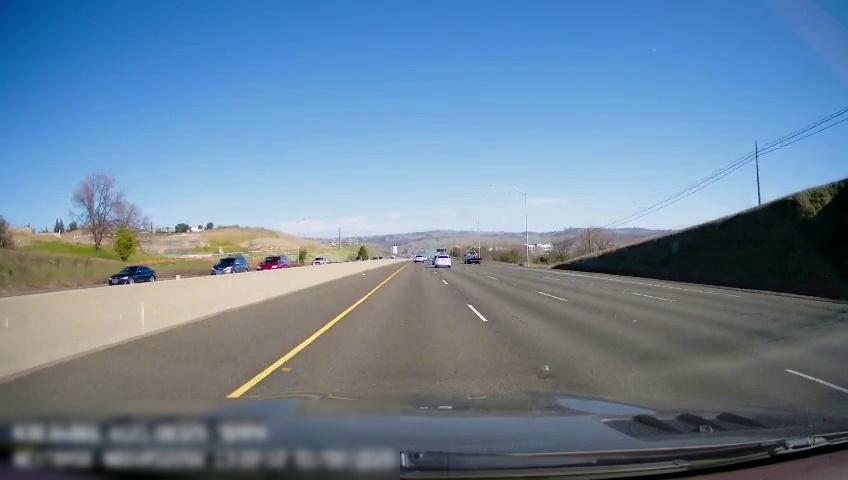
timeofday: Day
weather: Sunny
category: Drivable Space
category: Vehicles | SUV
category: Vehicles | Car
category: Vehicles | Car
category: Vehicles | Car
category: Vehicles | SUV
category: Vehicles | Car
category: Vehicles | Other LV
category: Lanes | Current Lane
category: Lanes | Current Lane
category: Lanes | Alternate Lane
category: Lanes | Alternate Lane
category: Lanes | Alternate Lane